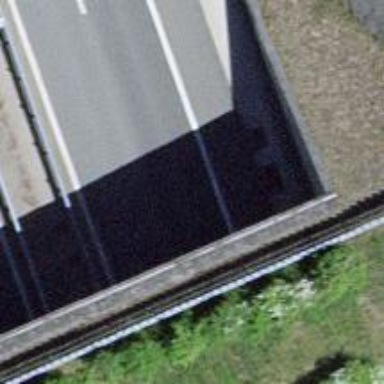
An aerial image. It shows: Tunnel on the asphalt motorway.